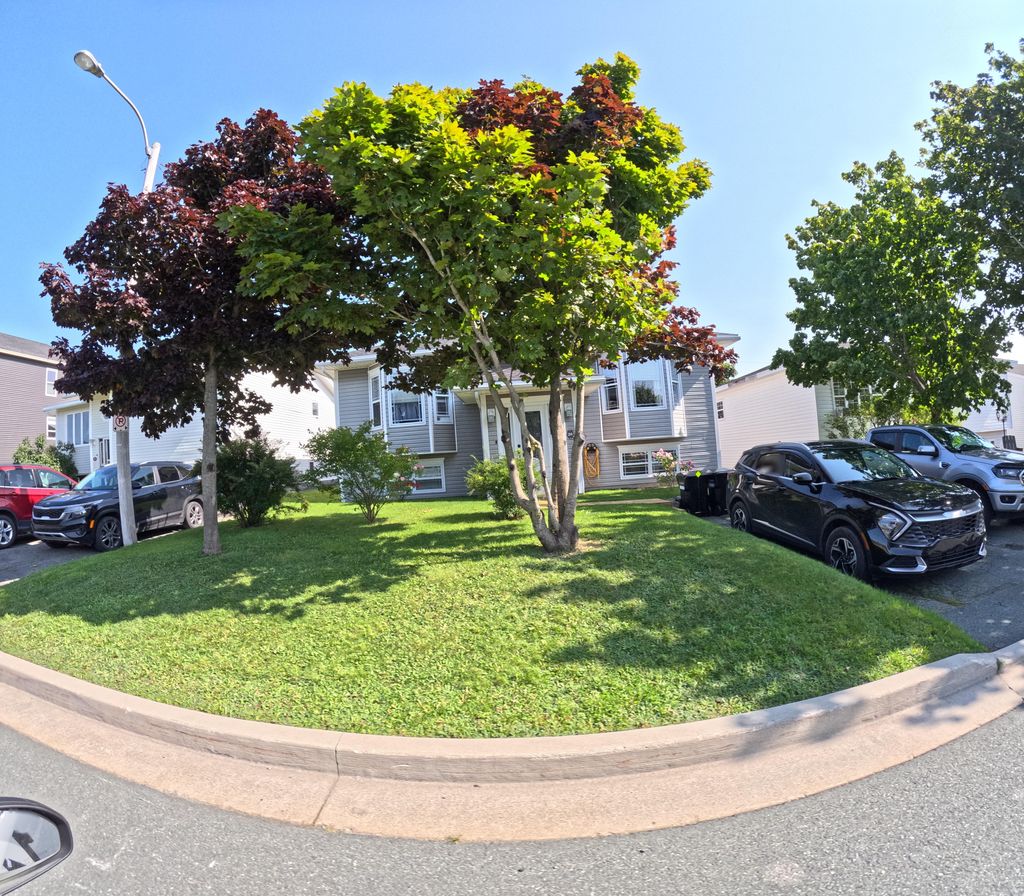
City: st_johns